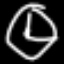
Label: clock